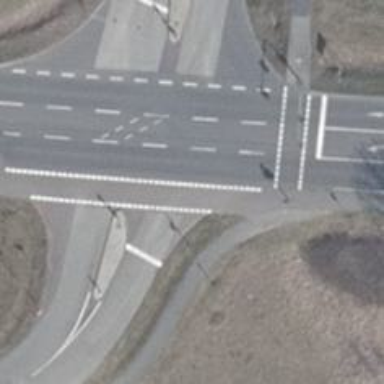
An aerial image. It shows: Tertiary road with asphalt surface.